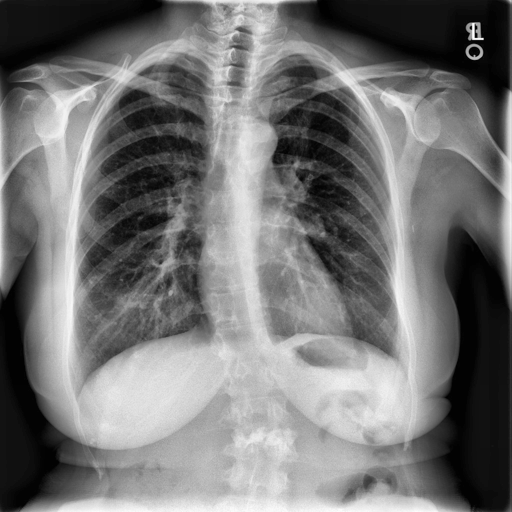
Finding: NORMAL